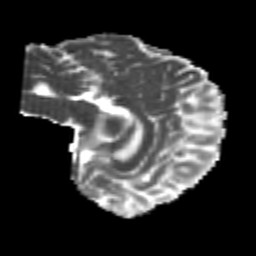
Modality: MD
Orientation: sagittal
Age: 23
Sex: male
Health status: healthy
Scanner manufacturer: philips
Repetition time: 7.385 s
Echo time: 0.08599 s